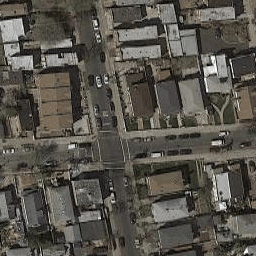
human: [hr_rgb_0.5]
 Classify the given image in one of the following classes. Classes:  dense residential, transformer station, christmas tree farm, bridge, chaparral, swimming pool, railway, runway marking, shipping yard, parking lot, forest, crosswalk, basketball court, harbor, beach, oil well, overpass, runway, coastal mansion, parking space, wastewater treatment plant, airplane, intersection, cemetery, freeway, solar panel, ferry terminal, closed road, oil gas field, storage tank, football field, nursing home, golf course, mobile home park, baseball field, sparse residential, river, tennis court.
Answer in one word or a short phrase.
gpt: intersection